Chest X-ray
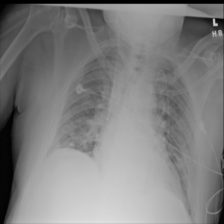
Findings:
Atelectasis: negative
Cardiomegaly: negative
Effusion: negative
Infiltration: negative
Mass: negative
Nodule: negative
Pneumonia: negative
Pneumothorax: negative
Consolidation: negative
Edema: negative
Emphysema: negative
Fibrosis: negative
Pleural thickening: negative
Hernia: negative